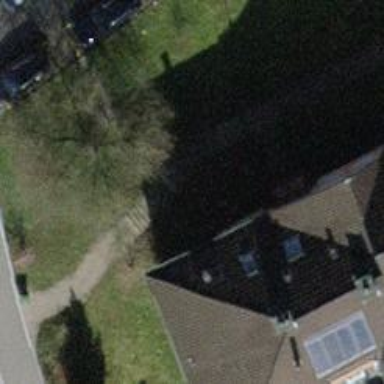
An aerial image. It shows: Set of steps on the road.